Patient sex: M
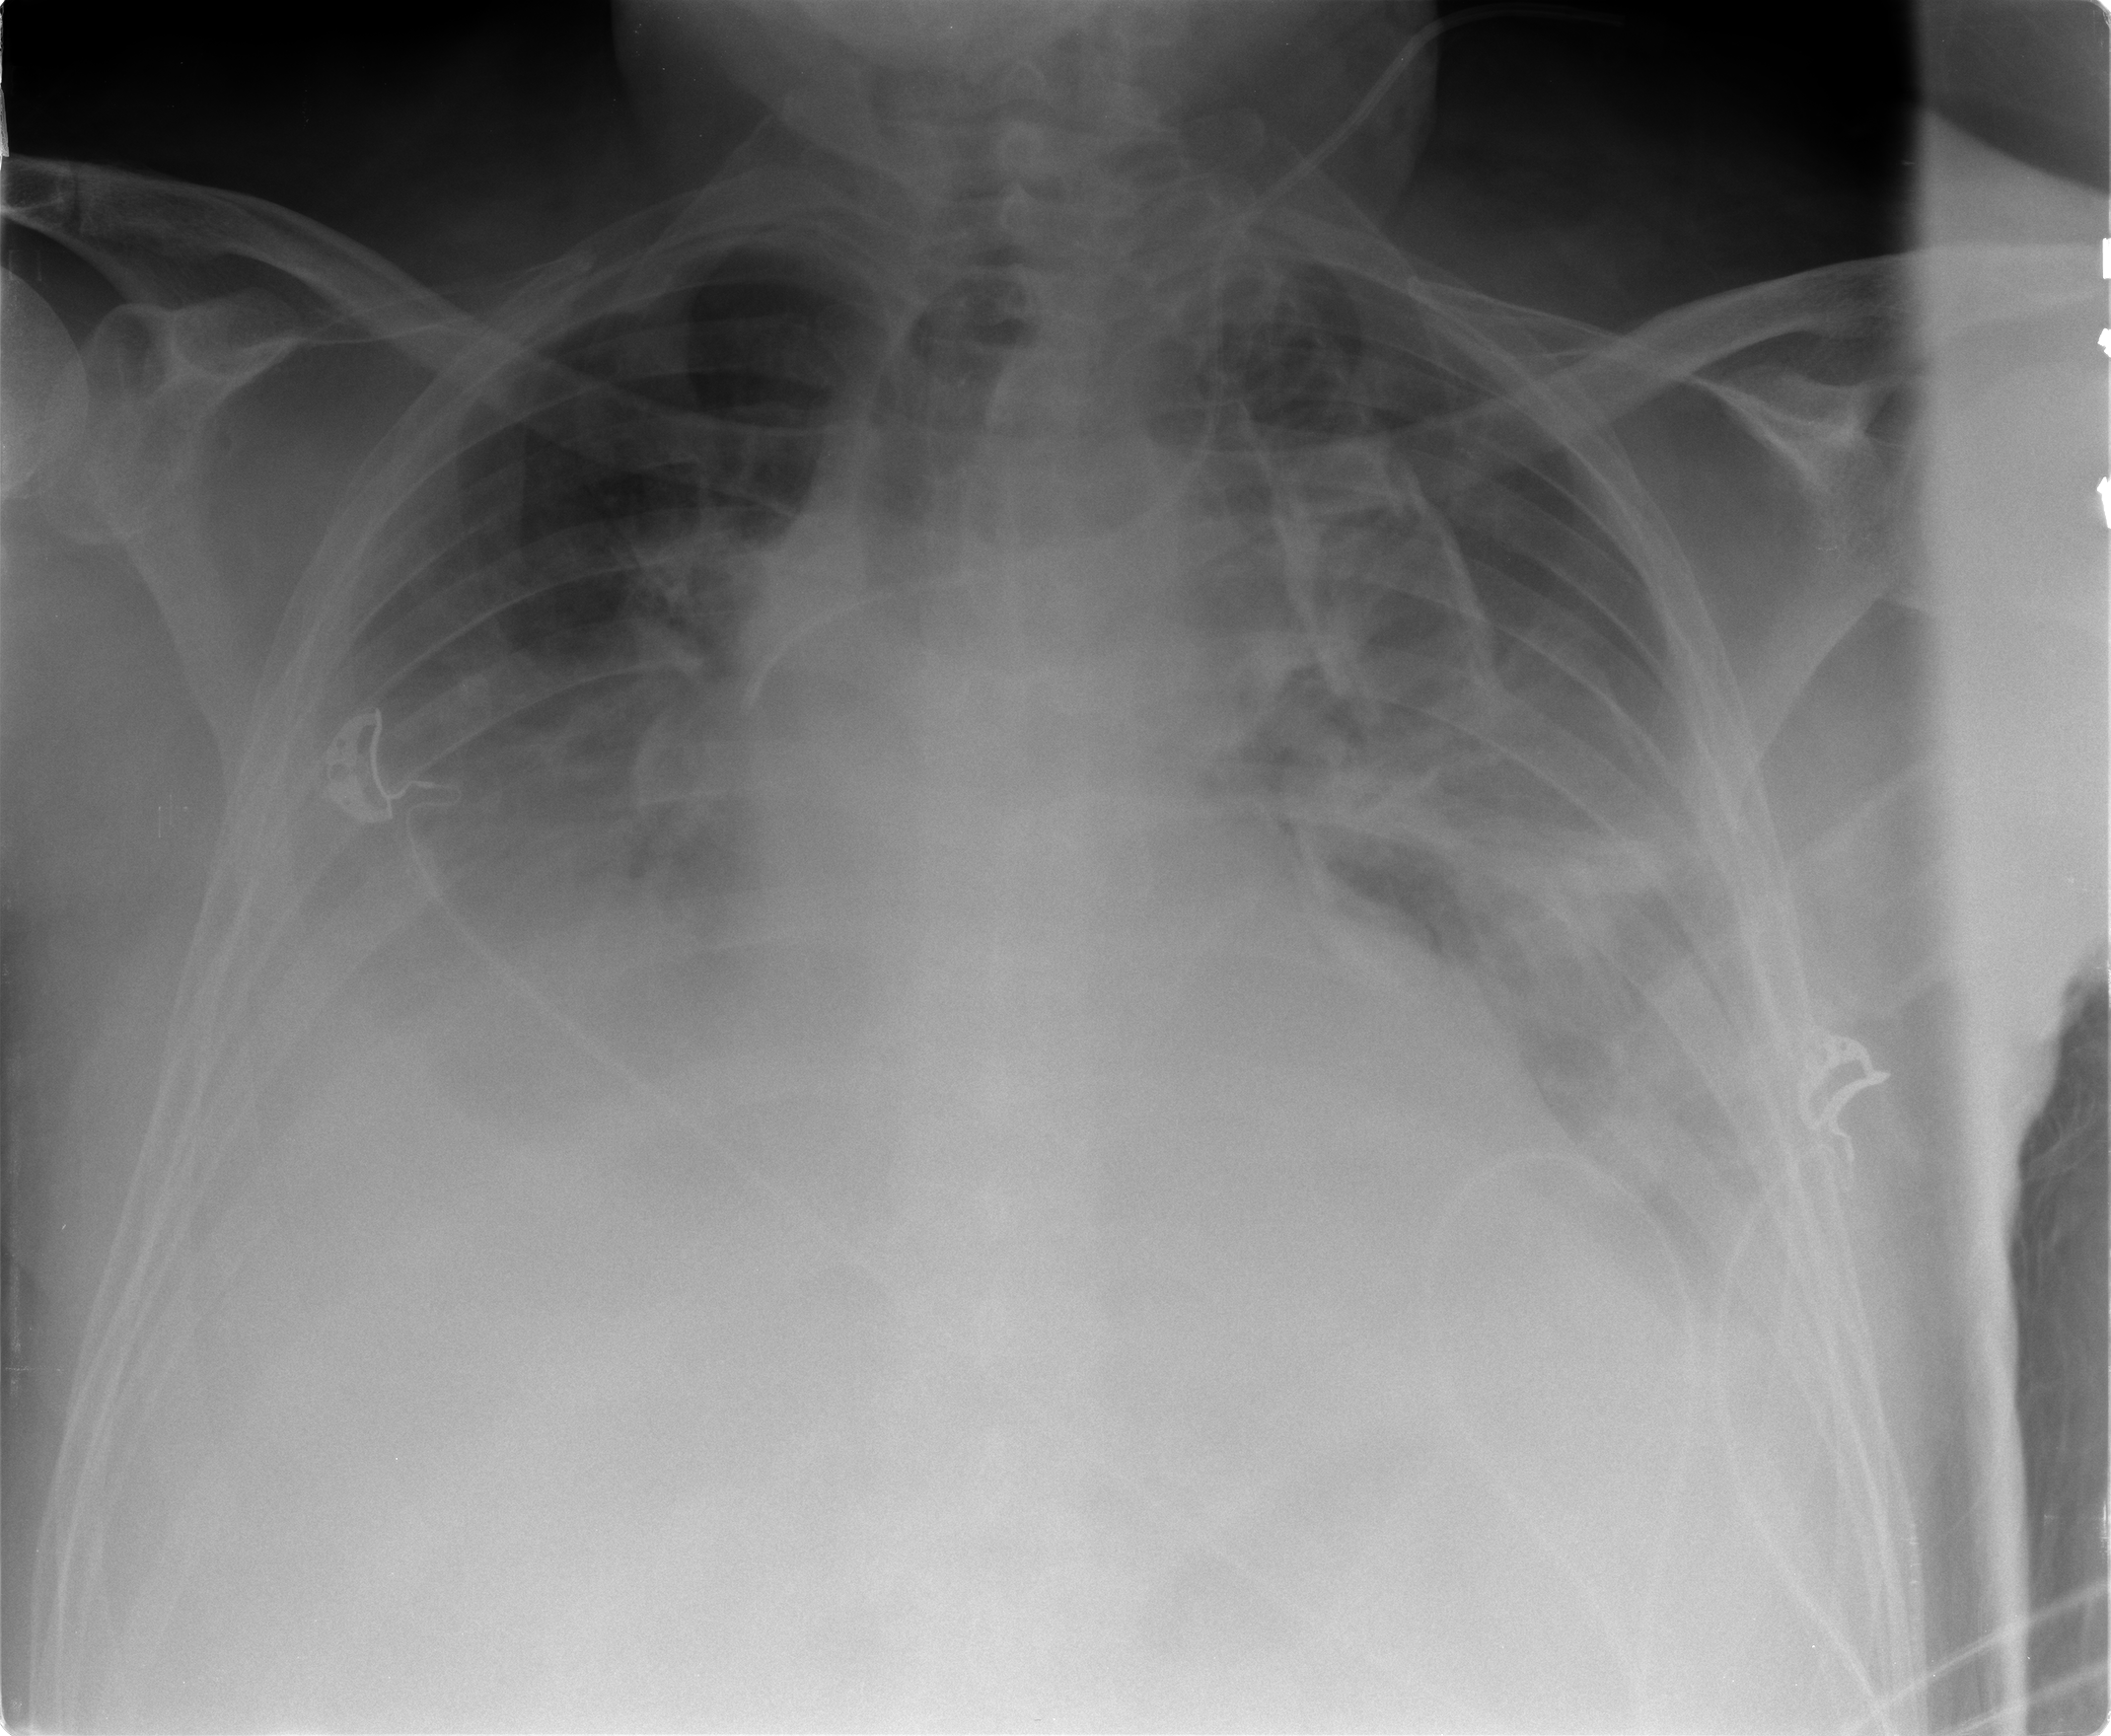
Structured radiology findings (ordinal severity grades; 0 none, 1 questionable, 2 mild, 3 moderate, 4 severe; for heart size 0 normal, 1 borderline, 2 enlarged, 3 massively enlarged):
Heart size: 3
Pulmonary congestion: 2
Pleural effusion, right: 3
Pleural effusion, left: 2
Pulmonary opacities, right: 0
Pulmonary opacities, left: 2
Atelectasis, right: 3
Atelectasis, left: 3